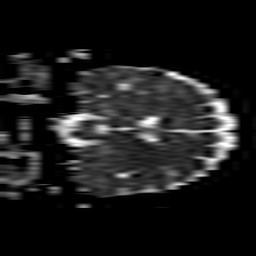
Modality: ADC
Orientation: coronal
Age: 57
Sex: female
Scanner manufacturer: philips
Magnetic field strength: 1.5 T
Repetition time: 3.4 s
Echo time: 0.06922 s